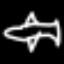
Label: airplane